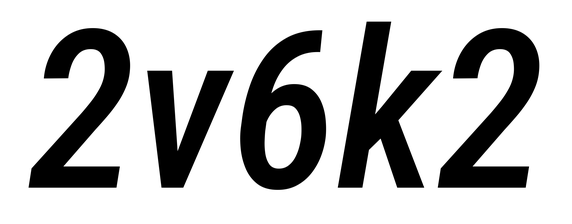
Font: Roboto-Italic_Condensed_Medium_Italic